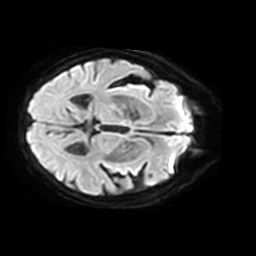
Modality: TRACE
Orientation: axial
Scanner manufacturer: philips
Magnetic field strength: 3 T
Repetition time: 3.711 s
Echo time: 0.05903 s